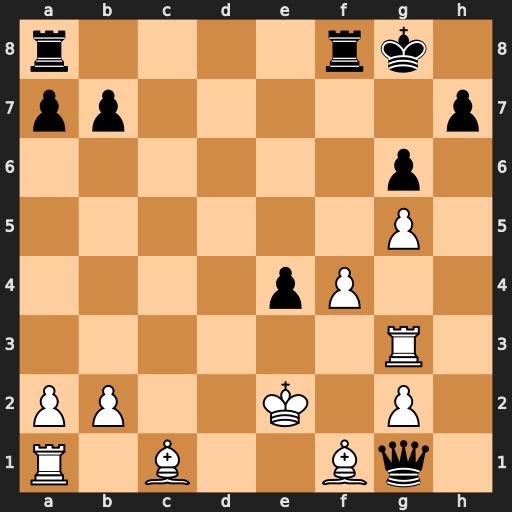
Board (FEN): r4rk1/pp5p/6p1/6P1/4pP2/6R1/PP2K1P1/R1B2Bq1
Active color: w
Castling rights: -
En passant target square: -
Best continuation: Be3 Qh2 Rh3 Qxf4 Bxf4